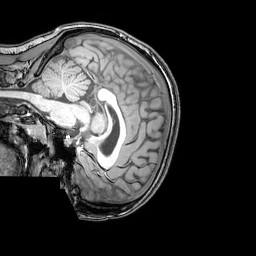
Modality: T1w
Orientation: sagittal
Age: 23
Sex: female
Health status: healthy
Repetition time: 0.081 s
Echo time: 0.037 s